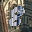
Label: 8